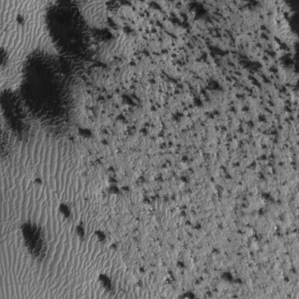
Label: frost